Field crop: tomato
Growth stage: 2
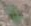
Species: solanum